Question: I have created a custom view cell with a UILabel in it, I have set :
'''
cell.titleLabel.lineBreakMode = UILineBreakModeWordWrap;
cell.titleLabel.numberOfLines = 0;
'''
and it's not going in multiple lines, why is this?
in the layoutSubviews I have:
'''
- (void)layoutSubviews {
[super layoutSubviews];
CGRect frame = titleLabel.frame;
frame.origin.y = 5;
titleLabel.frame = frame;
}
'''
and that's about all the settings I have, however for a long text put in the label in the cell it just won't word wrap:

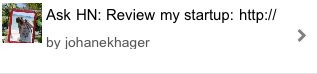
Answer: What is the height of the label's frame? It needs to be tall enough to hold more than one line of text. Check out <URL>